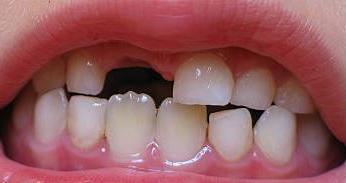
Condition: hypodontia